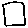
Label: square